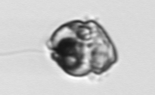
Label: Proterythropsis